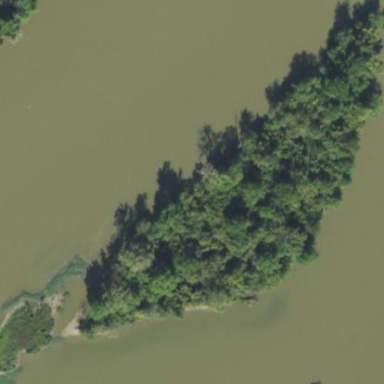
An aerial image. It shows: Islet covered with woodland.